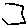
Label: hexagon